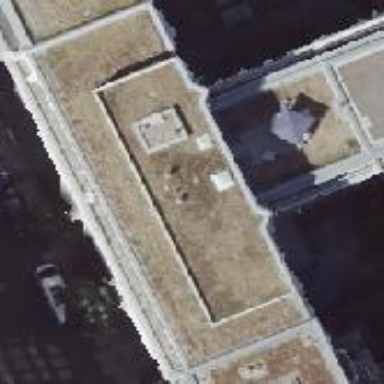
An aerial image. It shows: Office building.